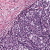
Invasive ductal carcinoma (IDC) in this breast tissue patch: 1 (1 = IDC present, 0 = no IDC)